Brain MRI, t1w sequence, axial 2D slice.
Patient: age 29, sex F, weight 95 kg, height 1.95 m
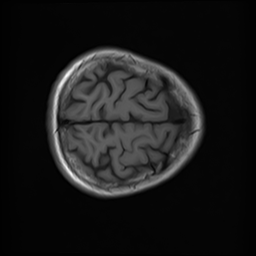